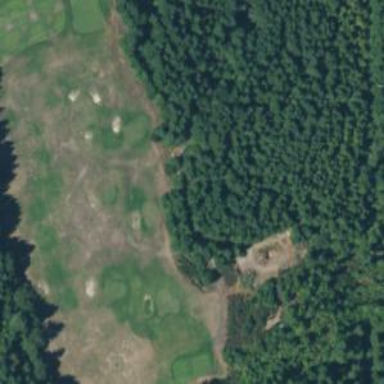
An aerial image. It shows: Grassy area designated as driving range for golf.